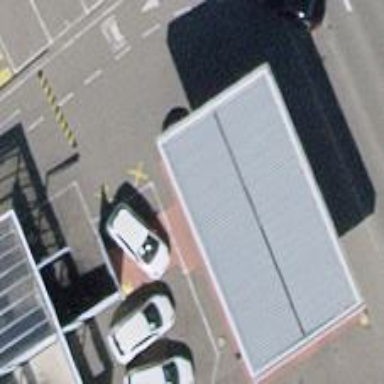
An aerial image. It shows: Fuel station.